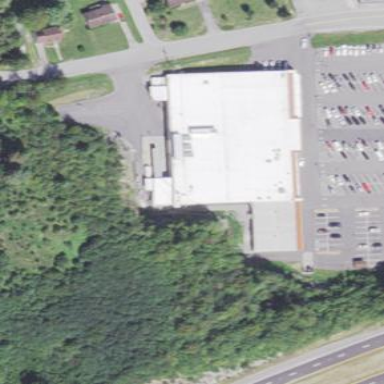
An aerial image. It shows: Retail building housing supermarket.